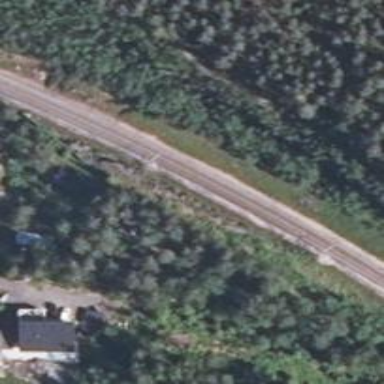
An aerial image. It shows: Railway track with continuous electrified contact line.